Question: I searched for this and the only solutions seem to be derive from the UIAlertViewDelegate. I don't want to do that just to eliminate bold text.
The code that I use to pop my alert view is the following:
'''
NSString* errPrompt = @"some text here, anything that will not show bold :)";
UIAlertView* alert = [[UIAlertView alloc] initWithTitle:title
message:errPrompt
delegate:nil
cancelButtonTitle:[self getUiText:"OK"]
otherButtonTitles:nil];
[alert show];
'''

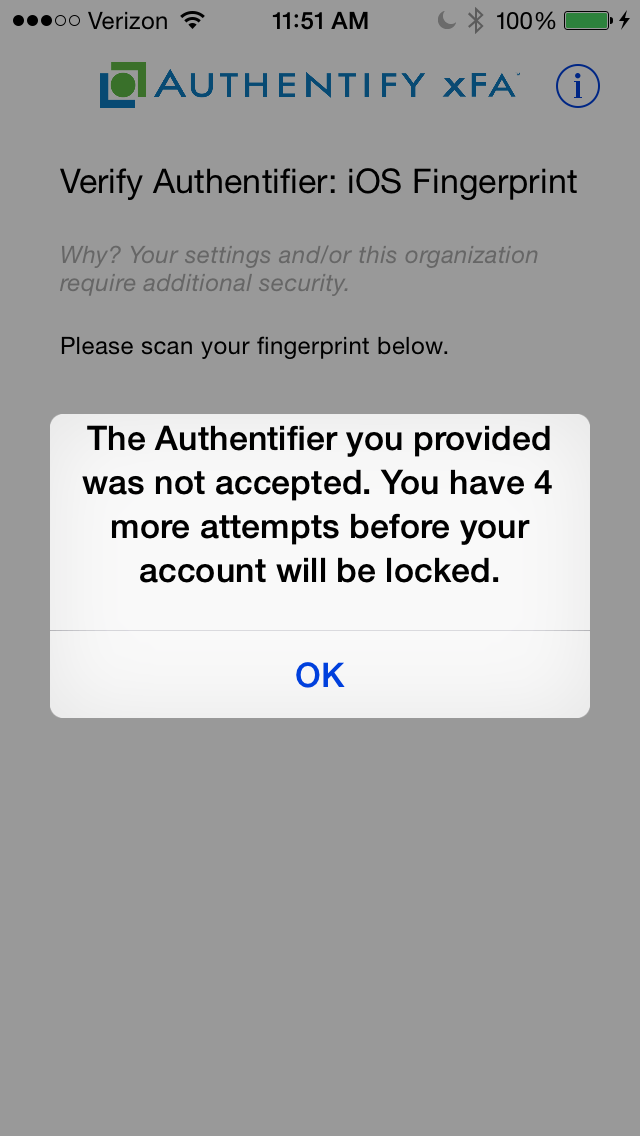
Answer: This is a bug in iOS and affects all alerts which do not have a title set.
Interestingly most standard iOS alerts (like in App Store) are not affected.